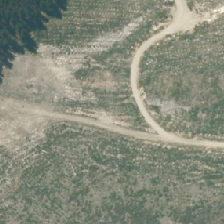
Land cover: harvested_forest